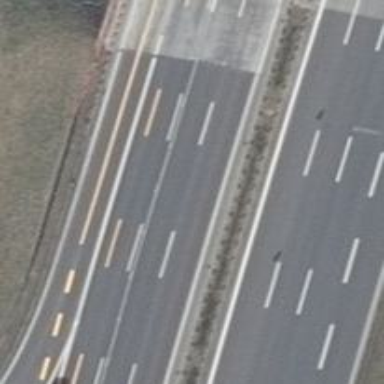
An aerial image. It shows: Motorway with concrete surface.